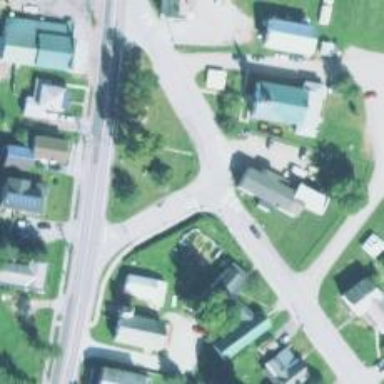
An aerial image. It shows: Road with stop sign.